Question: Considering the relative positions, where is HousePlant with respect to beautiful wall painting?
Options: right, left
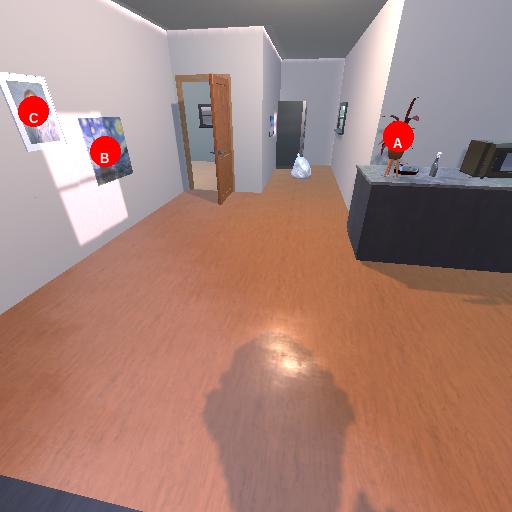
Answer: right